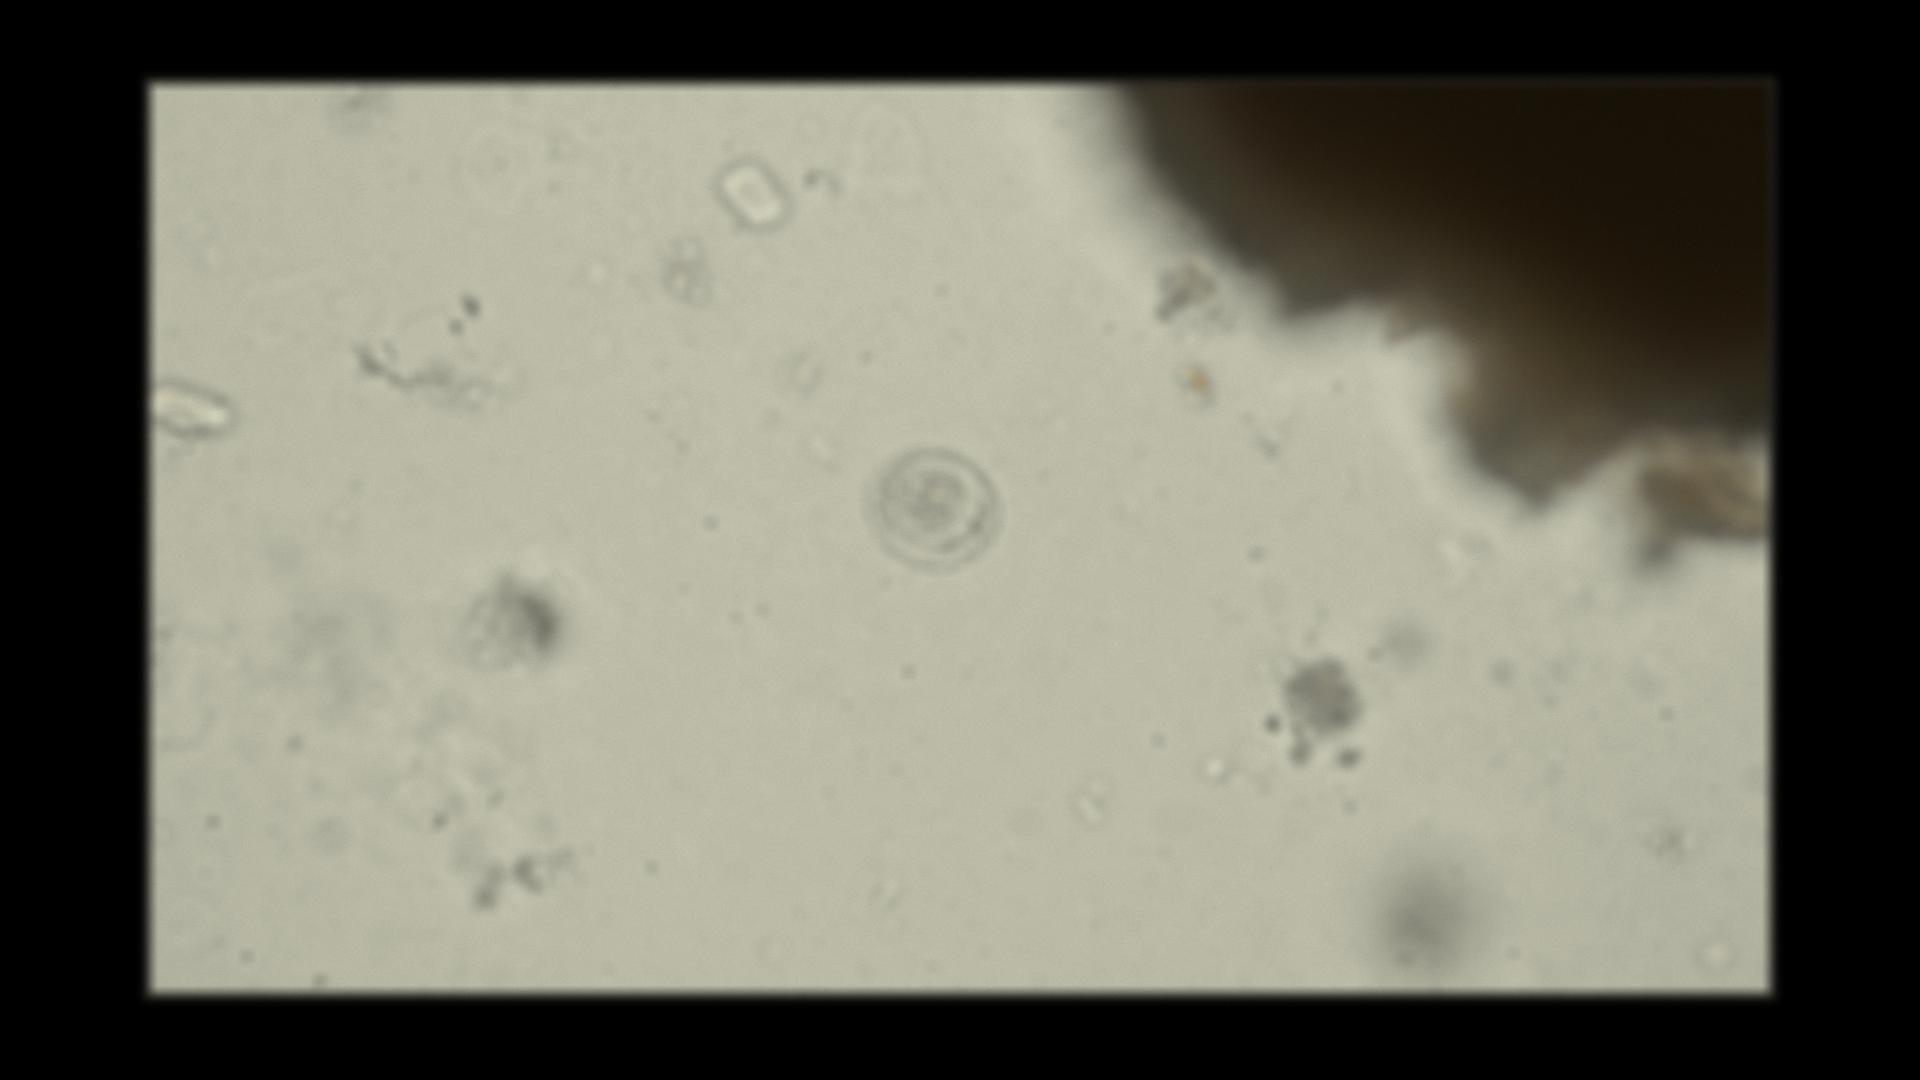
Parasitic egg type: Hymenolepis nana